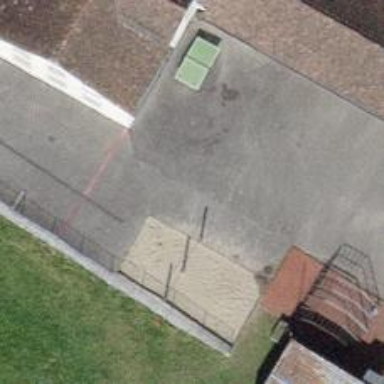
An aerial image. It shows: School.